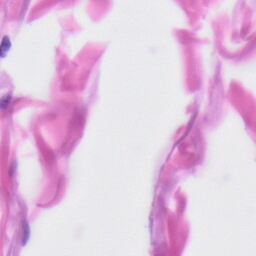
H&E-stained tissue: Skin